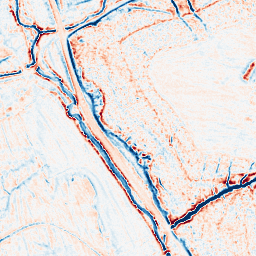
Category: multiscale
Decomposition family: dog_multiscale
Decomposition parameters: sigma_ratio: 1.4
n_scales: 4
base_sigma: 0.5
Upsampling method: edge_directed
Upsampling parameters: scale: 4
Upsampling scale: 4